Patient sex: M
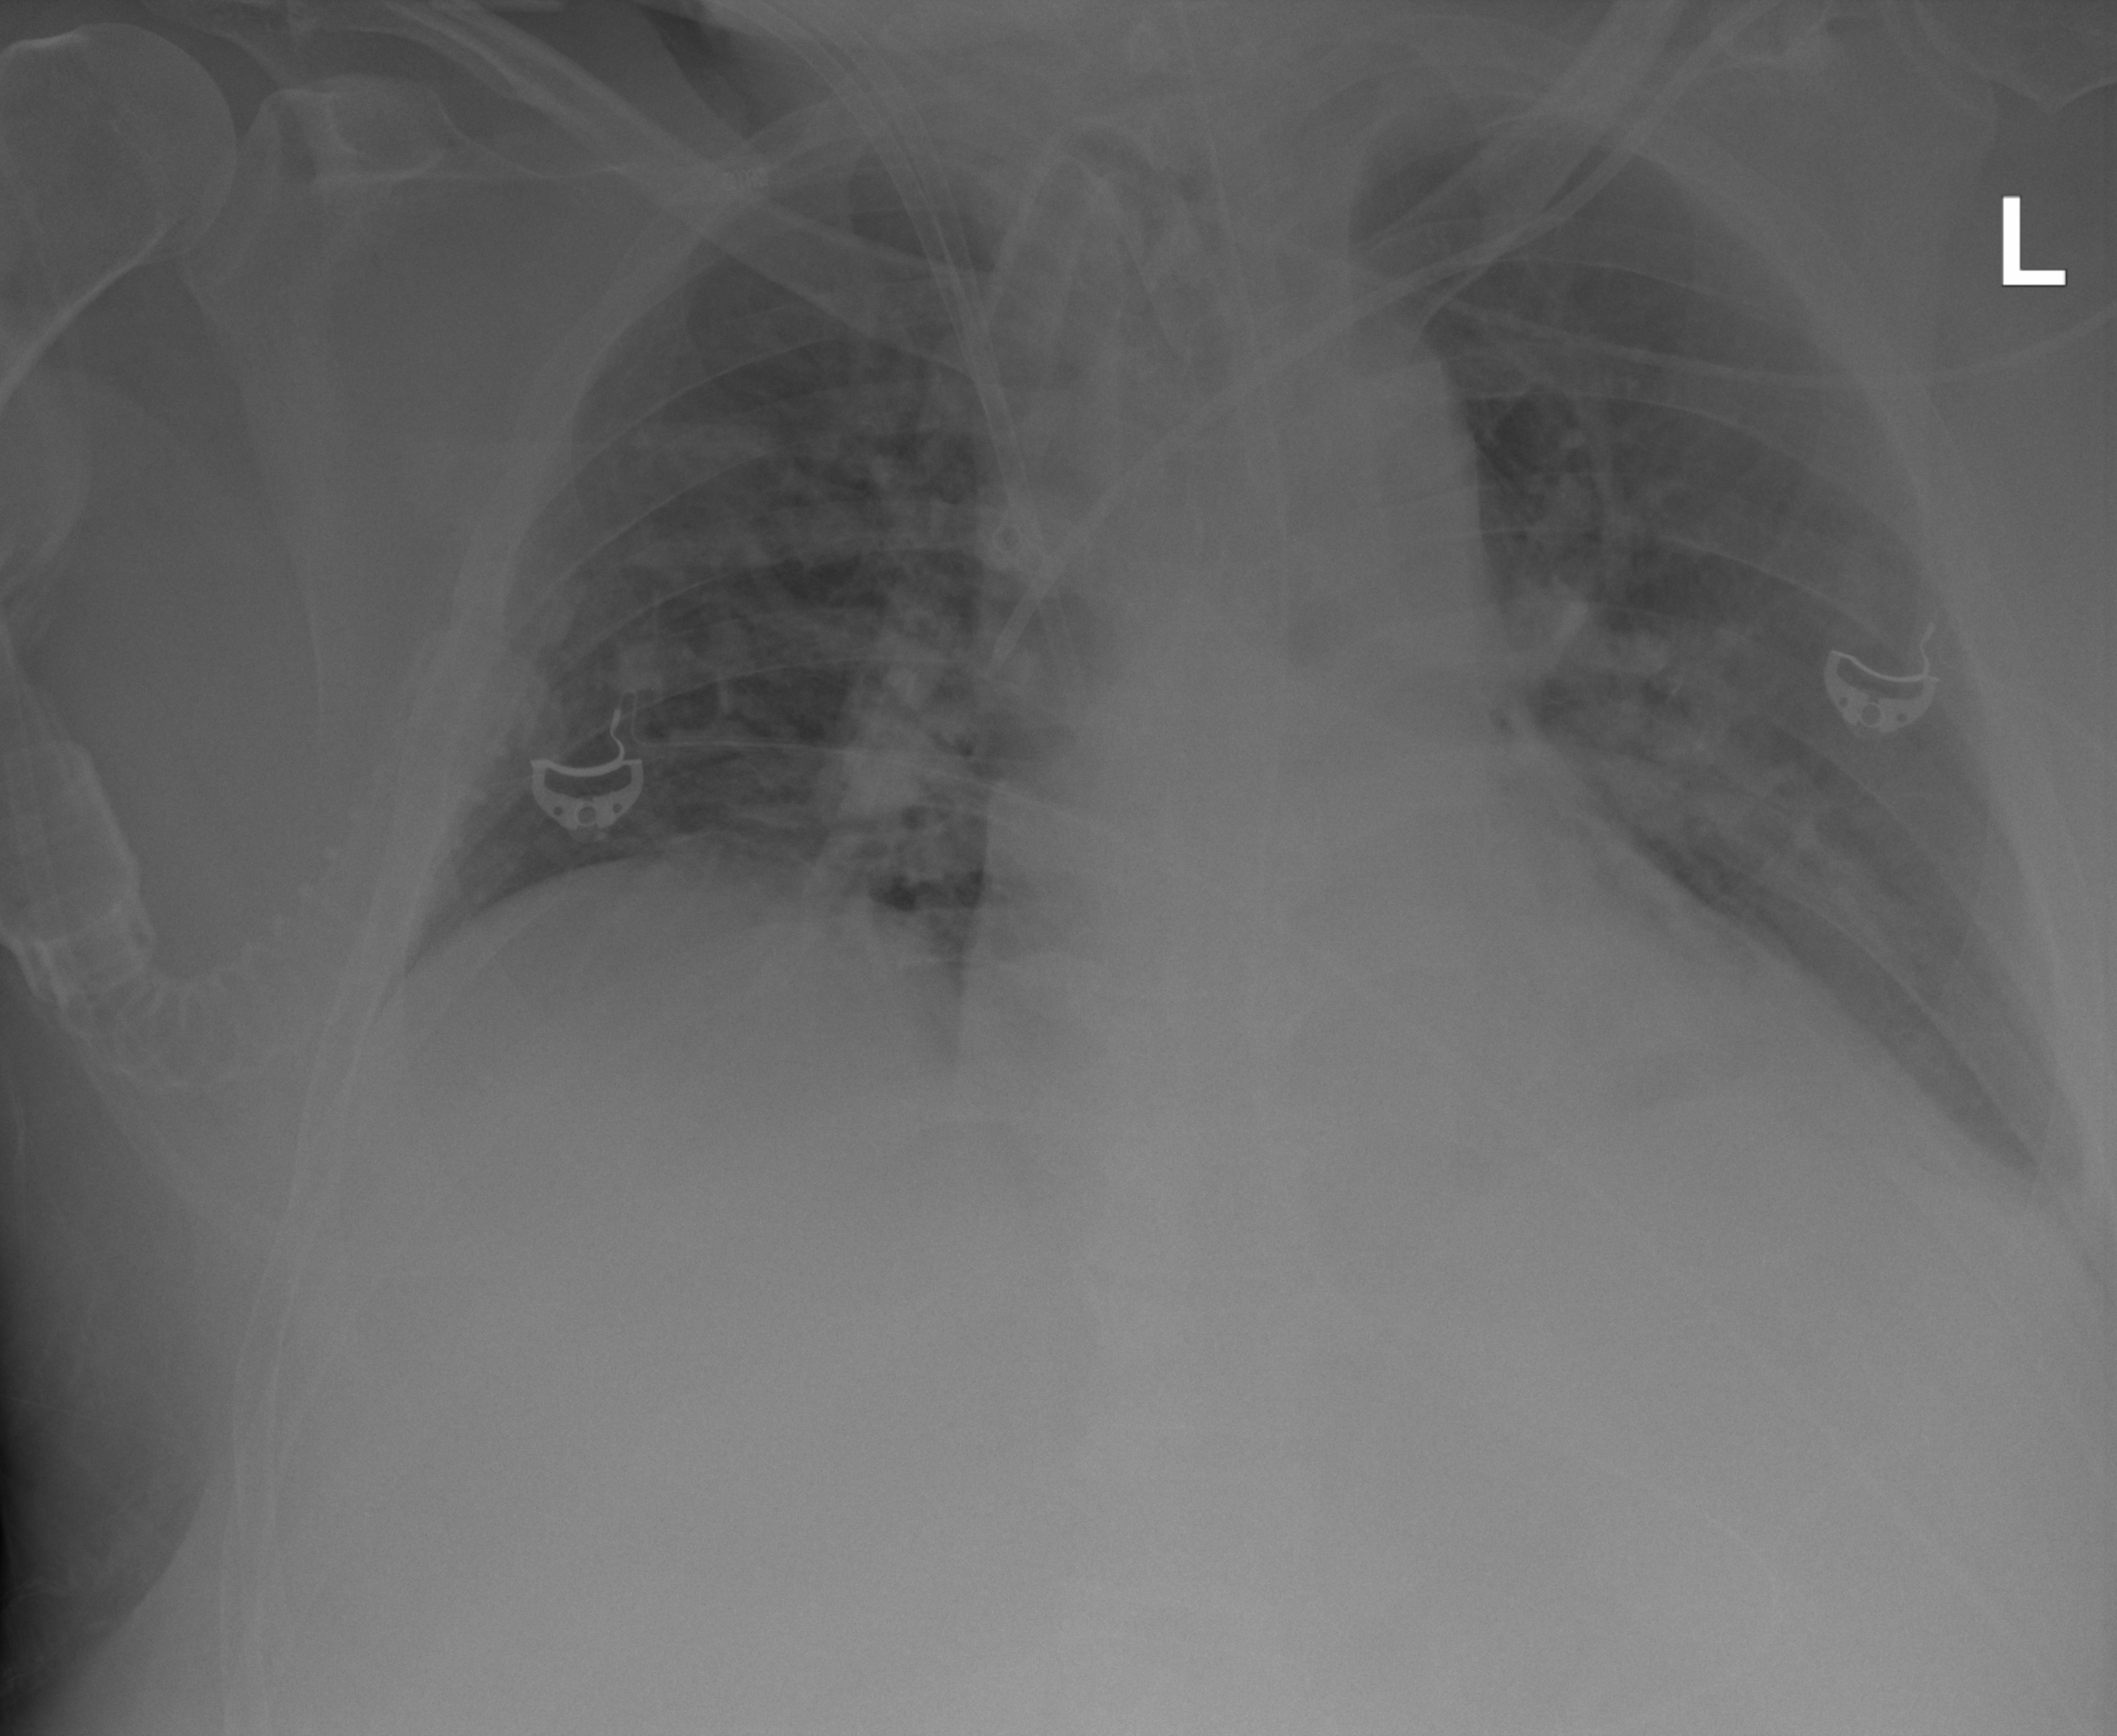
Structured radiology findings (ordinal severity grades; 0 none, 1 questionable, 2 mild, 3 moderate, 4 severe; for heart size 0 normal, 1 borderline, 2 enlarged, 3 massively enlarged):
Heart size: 2
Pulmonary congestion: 2
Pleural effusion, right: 0
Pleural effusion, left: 2
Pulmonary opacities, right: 2
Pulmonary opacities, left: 2
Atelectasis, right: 2
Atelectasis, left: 2